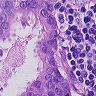
Metastatic tissue present: yes